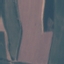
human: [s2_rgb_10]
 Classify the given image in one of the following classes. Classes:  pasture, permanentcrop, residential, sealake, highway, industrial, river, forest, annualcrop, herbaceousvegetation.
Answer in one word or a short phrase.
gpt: AnnualCrop